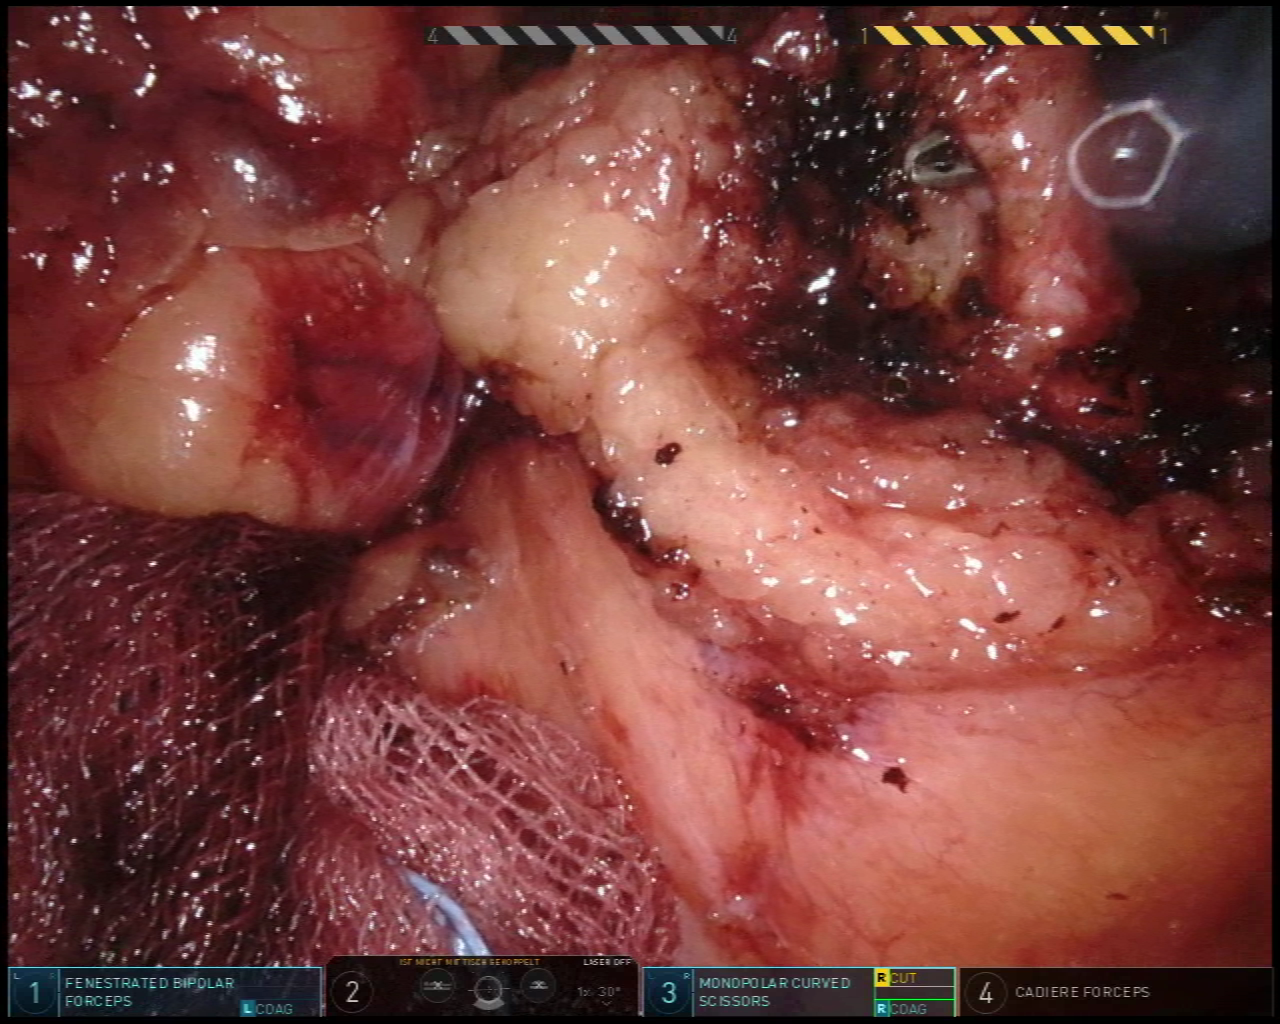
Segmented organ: inferior_mesenteric_artery
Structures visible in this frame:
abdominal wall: no
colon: no
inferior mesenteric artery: yes
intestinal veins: no
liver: no
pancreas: no
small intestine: no
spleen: no
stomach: no
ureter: no
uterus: no
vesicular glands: no